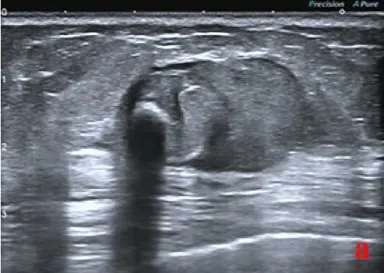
Comparison of images on US.
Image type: radiology (ultrasound)